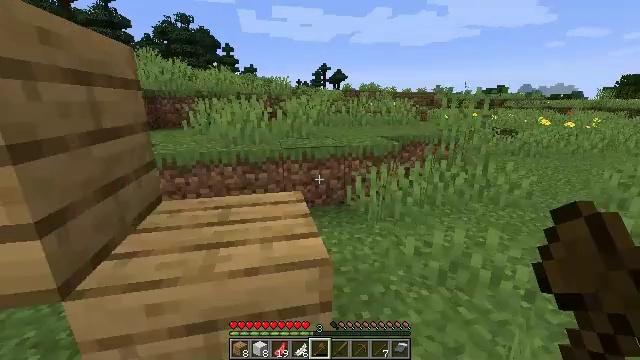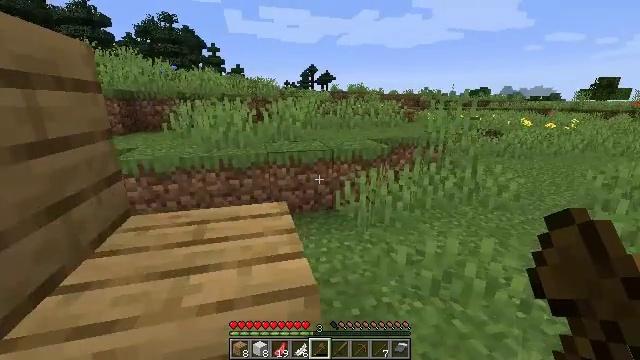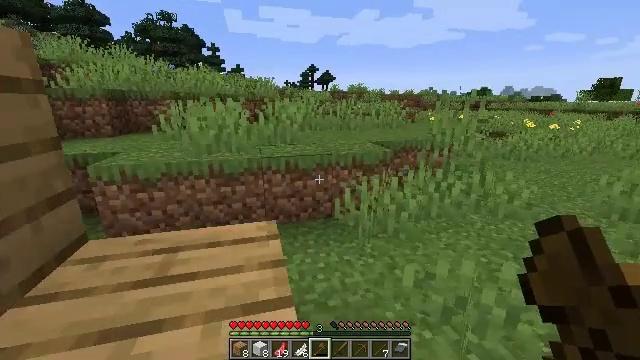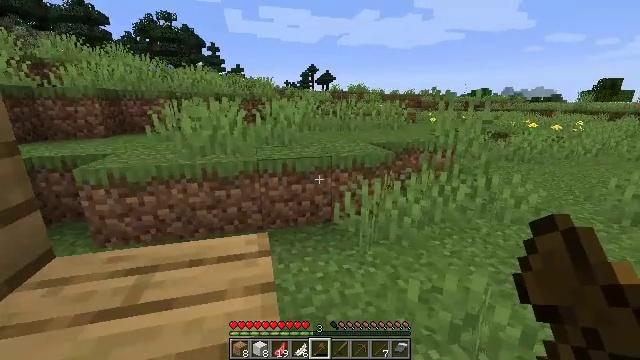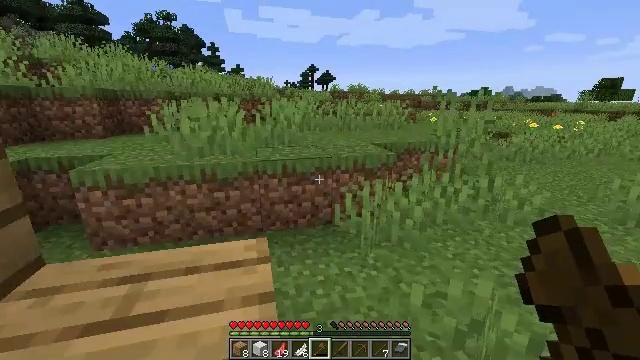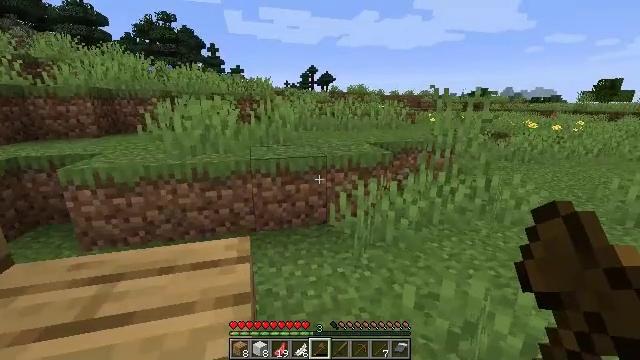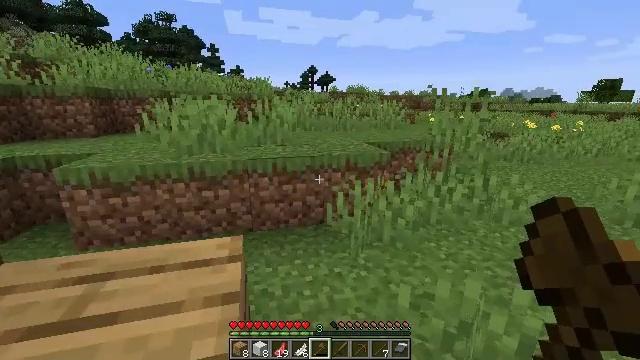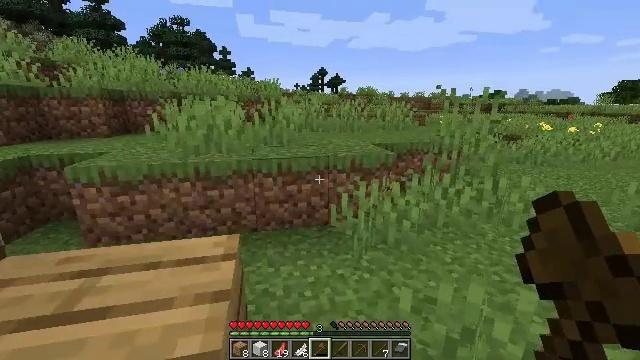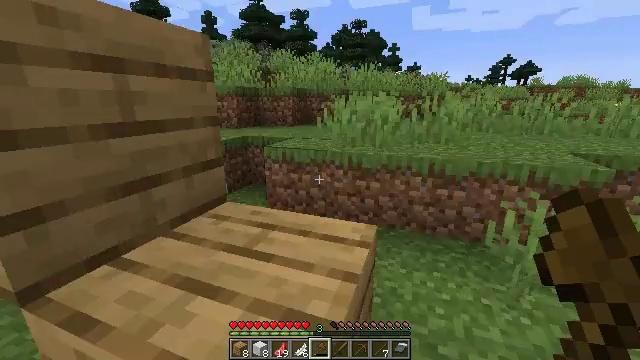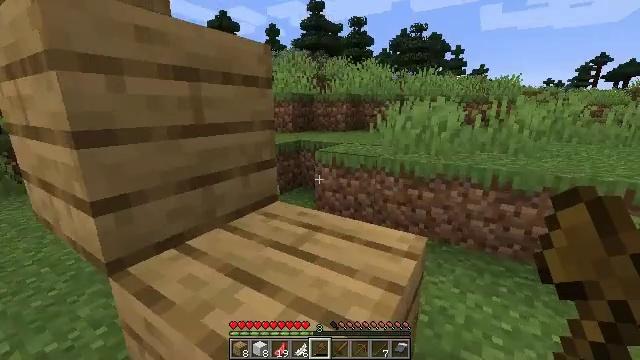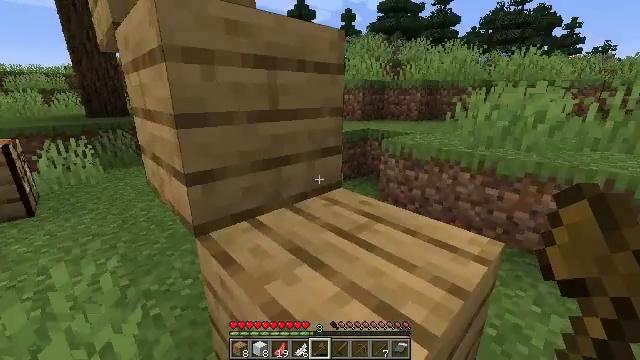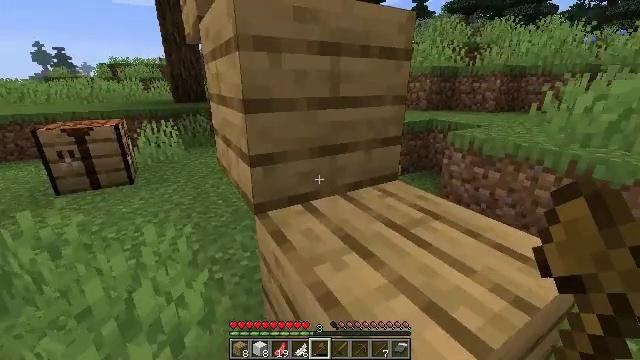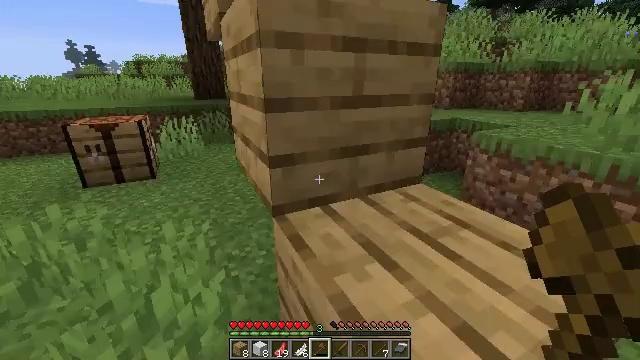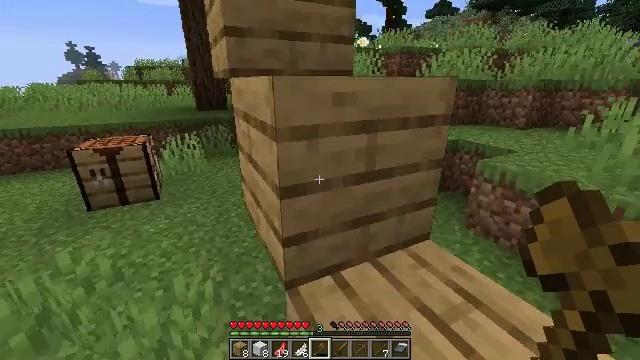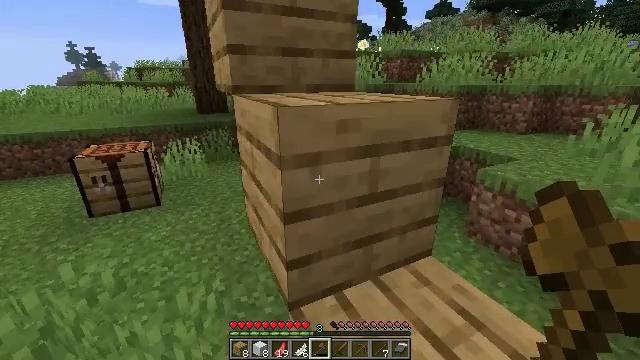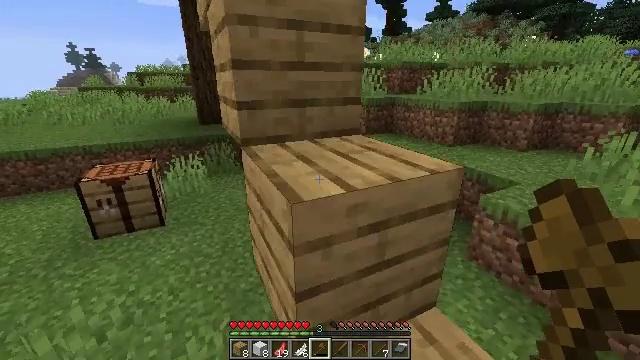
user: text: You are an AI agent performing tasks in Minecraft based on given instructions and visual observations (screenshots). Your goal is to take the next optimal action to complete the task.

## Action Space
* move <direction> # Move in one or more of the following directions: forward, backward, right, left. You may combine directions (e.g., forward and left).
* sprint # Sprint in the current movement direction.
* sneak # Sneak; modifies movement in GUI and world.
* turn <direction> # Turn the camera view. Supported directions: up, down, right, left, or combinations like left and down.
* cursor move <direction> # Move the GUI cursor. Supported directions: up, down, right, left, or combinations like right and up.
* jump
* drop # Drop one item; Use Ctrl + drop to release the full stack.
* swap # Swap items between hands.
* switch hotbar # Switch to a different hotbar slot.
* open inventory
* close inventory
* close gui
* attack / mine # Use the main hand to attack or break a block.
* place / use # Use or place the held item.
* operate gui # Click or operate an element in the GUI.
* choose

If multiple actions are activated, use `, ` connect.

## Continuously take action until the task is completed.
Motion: motion action
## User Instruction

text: Remove oak leaves from branches.
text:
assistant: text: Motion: move forward, turn right
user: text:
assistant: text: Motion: move forward
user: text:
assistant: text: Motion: move forward
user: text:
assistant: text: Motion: move forward
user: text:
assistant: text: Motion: move forward
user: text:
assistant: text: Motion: move forward
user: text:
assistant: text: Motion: turn left
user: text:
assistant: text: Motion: turn left
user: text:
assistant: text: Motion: turn left and up
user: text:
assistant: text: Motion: turn left and down
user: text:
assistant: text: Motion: turn left and down
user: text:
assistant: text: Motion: move forward, turn left
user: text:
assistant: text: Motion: move forward, jump
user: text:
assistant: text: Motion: move forward, jump
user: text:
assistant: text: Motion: move forward, jump
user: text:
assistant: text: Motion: move forward, jump
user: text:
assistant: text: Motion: move forward
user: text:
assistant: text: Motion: move forward
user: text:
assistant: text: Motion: move forward
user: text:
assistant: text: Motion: move forward, turn right
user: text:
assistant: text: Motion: move forward, turn right
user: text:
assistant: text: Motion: turn right
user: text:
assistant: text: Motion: no_op
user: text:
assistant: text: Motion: turn left
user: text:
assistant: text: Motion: turn left and down
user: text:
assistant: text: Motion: turn left and down
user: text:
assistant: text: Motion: turn left and down, jump
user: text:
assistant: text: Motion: move forward, turn left and down, jump
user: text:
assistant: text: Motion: move forward, sprint, turn left and down, jump
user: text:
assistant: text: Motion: move forward, sprint, jump